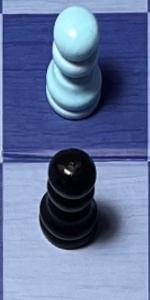
Label: Empty